Interaction volume radius: 10 \u00c5
Interaction volume height: 10 \u00c5
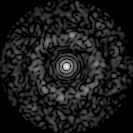
Disorder parameter: 0.8556